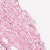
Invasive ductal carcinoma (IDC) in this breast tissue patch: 0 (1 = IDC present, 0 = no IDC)